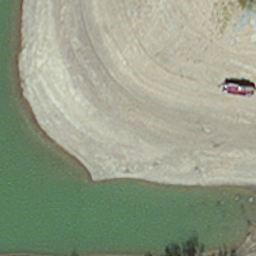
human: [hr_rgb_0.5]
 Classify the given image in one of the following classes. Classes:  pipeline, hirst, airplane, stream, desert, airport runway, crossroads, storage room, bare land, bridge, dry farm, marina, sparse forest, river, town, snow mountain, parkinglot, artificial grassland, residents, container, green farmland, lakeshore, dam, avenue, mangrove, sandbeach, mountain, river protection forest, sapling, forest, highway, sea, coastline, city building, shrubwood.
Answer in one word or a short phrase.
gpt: hirst